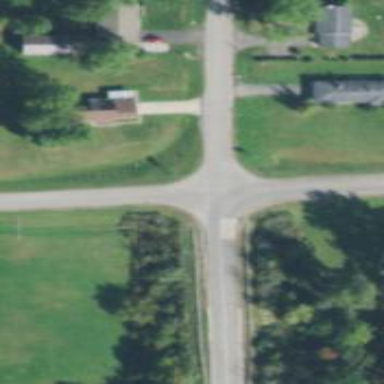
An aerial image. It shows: Road with stop sign.